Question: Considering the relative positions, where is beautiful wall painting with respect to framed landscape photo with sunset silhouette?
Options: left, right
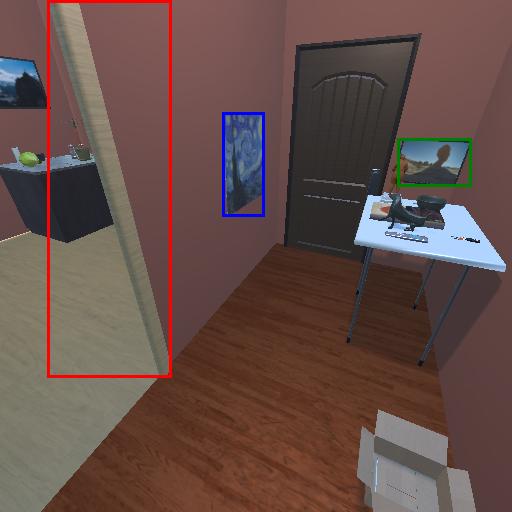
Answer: left